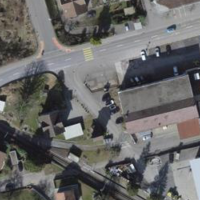
EUNIS habitat code: 54
Species observed at this site:
Fraxinus excelsior